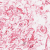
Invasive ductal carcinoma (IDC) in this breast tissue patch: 0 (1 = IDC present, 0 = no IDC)